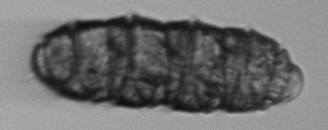
Label: Margalefidinium